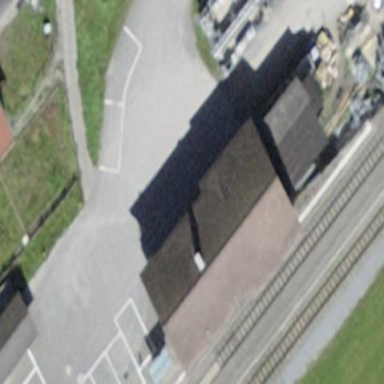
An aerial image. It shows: The roof of the train station is covered with tiles.